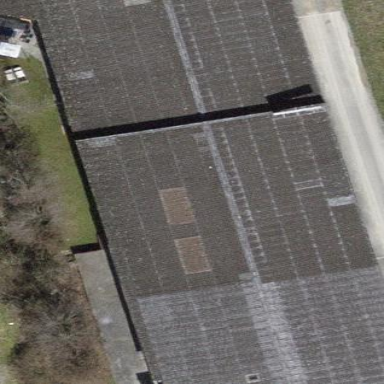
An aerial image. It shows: Warehouse with flat roof.